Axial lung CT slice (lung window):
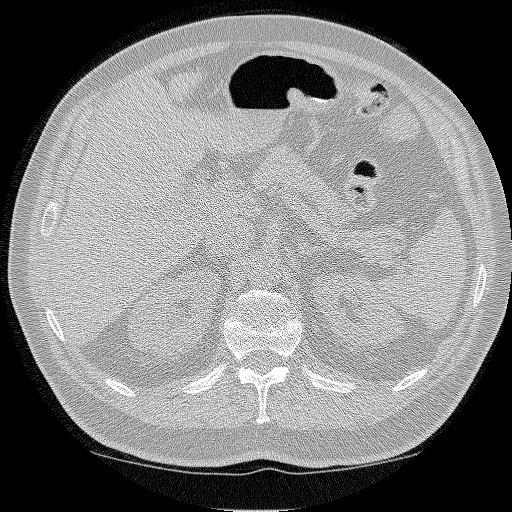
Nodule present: no